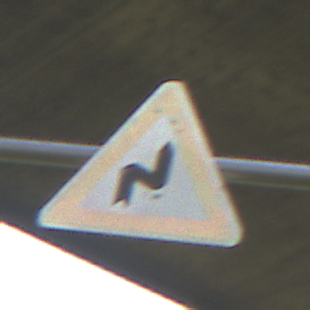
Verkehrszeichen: DoppelkurveRechts
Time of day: SunriseSunset
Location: Outdoor (Suburban)
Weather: PartlyCloudy
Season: NotSpecified
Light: Natural